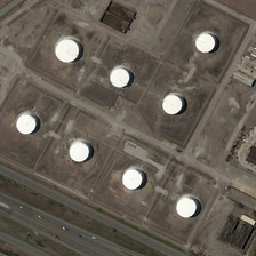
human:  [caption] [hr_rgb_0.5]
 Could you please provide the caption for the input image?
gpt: There is a straight road beside the eight white oil drums.

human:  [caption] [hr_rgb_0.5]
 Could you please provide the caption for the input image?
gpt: There is a straight road beside the eight white tanks.

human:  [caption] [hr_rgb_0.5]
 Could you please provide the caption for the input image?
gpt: There is a straight road beside the eight white oil tanks.

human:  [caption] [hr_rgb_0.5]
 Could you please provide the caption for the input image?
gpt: There is a straight road beside the eight white cans.

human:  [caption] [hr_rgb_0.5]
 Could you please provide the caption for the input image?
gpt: There is a straight road beside the eight white jars.